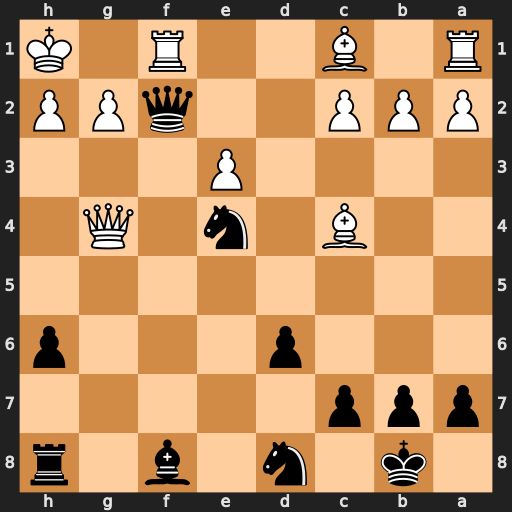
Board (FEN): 1k1n1b1r/ppp5/3p3p/8/2B1n1Q1/4P3/PPP2qPP/R1B2R1K
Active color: b
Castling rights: -
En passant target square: -
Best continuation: Qxf1+ Bxf1 Nf2+ Kg1 Nxg4